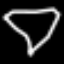
Label: diamond